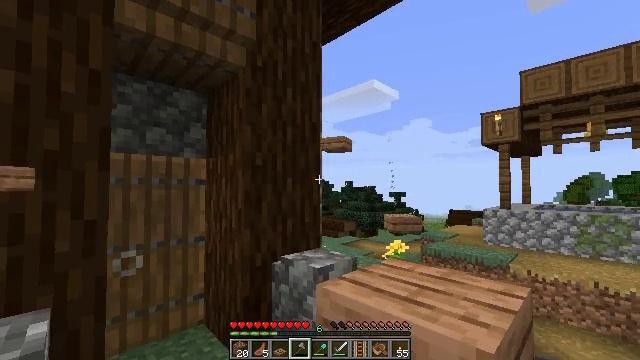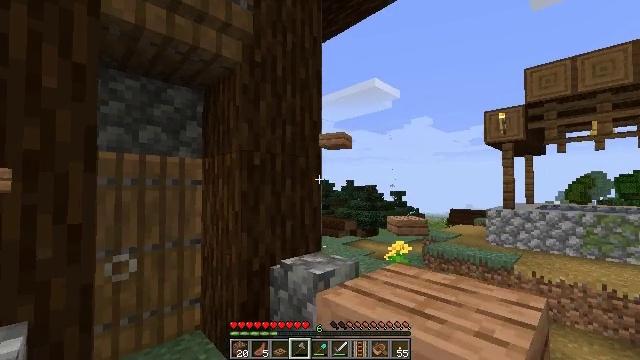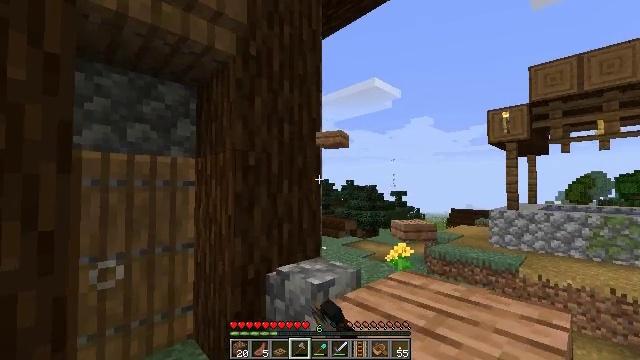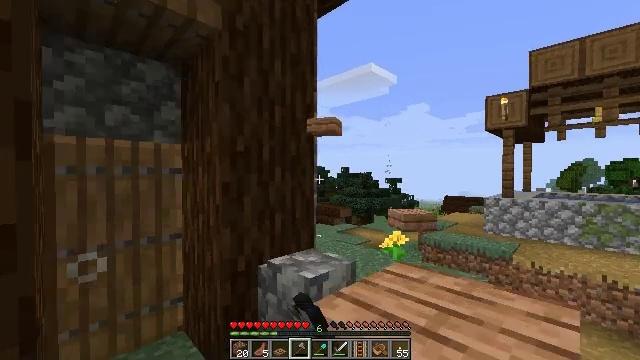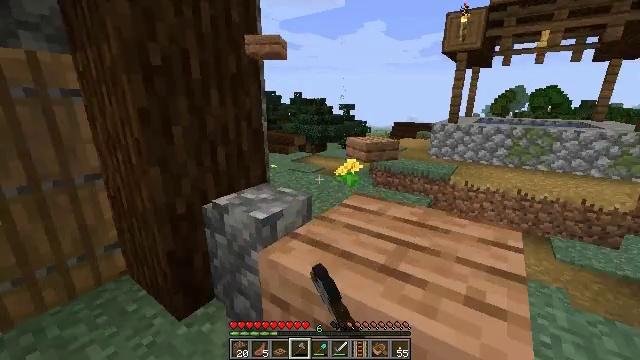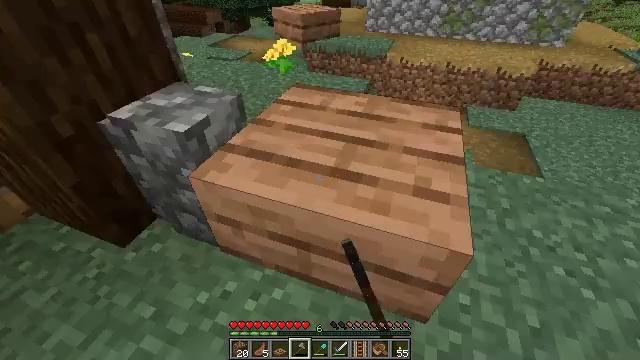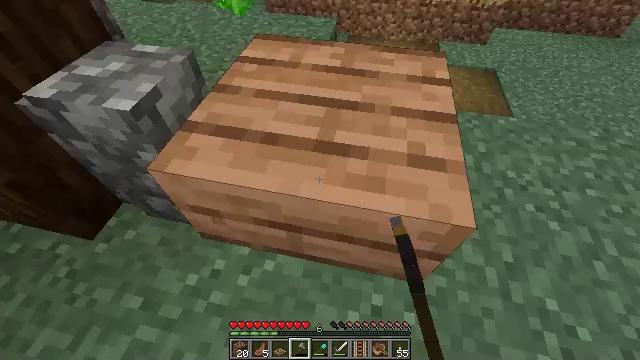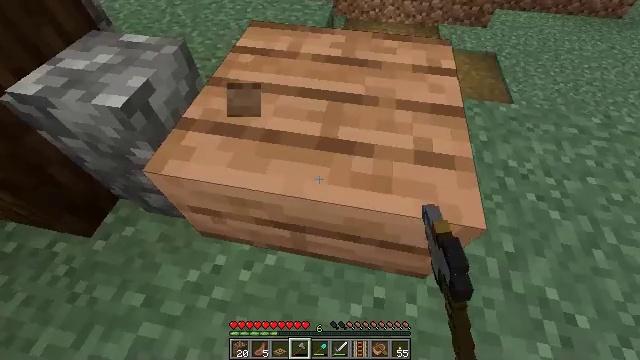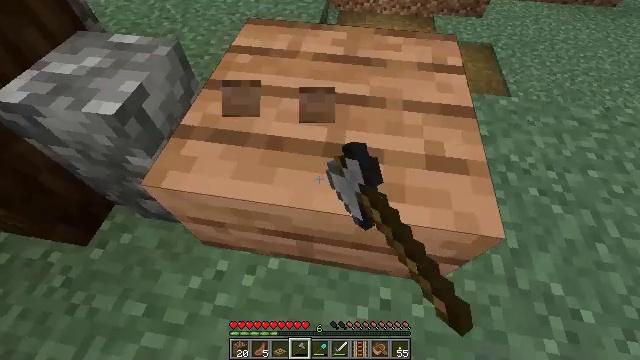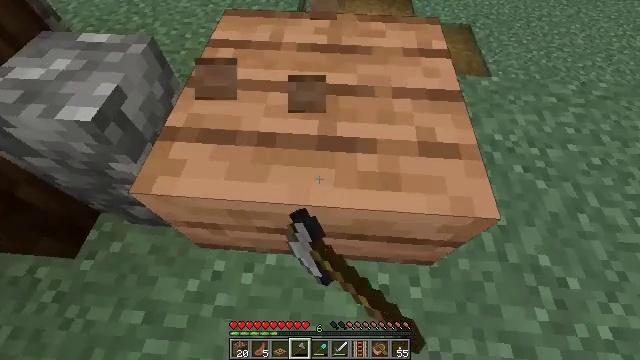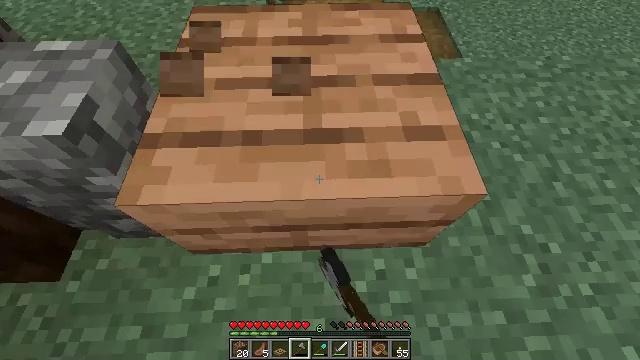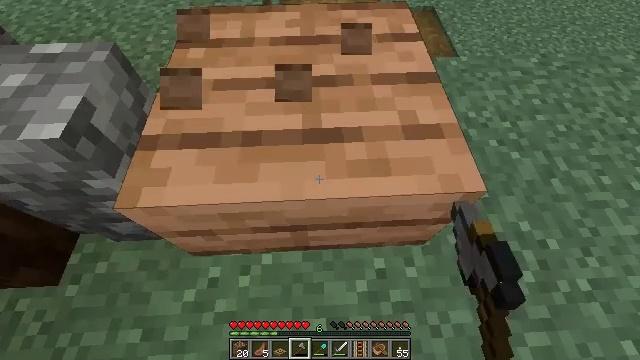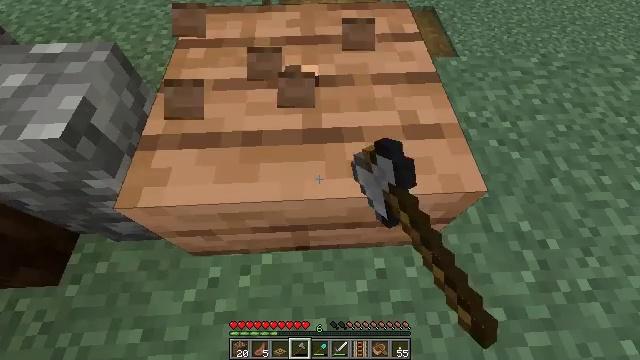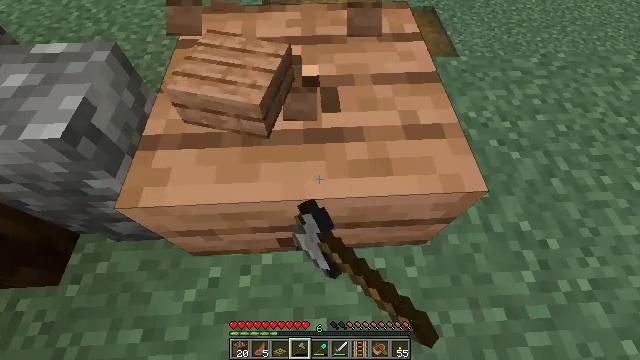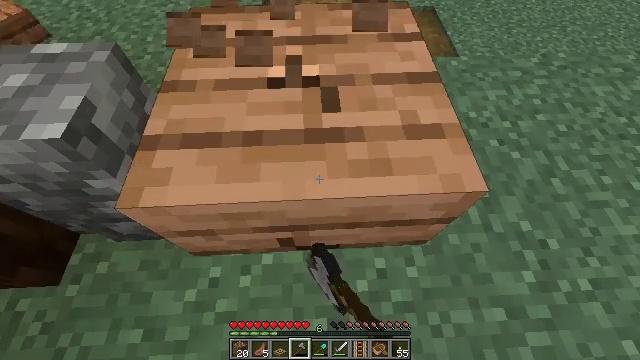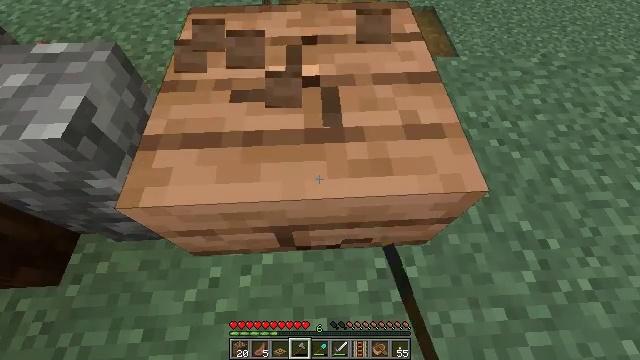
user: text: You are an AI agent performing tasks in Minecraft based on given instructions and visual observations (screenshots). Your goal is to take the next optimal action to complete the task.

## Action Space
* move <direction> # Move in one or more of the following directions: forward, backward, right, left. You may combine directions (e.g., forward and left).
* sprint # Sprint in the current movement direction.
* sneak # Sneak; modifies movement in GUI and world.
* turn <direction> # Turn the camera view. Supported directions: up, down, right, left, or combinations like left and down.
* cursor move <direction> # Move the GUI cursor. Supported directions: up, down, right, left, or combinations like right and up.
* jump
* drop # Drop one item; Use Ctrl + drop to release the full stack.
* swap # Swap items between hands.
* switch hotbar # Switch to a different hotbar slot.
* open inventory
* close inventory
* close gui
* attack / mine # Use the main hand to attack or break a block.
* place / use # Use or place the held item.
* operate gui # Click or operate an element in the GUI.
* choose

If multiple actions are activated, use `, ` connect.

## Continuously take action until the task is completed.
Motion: motion action
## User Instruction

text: Attack the jungle slab to break it.
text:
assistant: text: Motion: move forward, attack / mine
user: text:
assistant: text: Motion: move forward
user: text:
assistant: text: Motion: move forward, turn right and down
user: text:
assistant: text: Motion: move forward, turn right and down
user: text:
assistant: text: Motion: move forward, turn right and down
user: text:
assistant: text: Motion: turn right and down
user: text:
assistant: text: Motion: turn right and down, attack / mine
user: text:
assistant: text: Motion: turn right and down, attack / mine
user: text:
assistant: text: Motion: turn right and down, attack / mine
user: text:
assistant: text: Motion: turn right and down, attack / mine
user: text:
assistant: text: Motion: attack / mine
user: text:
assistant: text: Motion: attack / mine
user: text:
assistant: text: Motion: attack / mine
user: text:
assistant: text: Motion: attack / mine
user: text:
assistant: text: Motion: attack / mine
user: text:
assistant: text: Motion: attack / mine
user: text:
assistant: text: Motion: attack / mine
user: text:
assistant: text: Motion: attack / mine
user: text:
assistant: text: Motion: attack / mine
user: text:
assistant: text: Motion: attack / mine
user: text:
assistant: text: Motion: attack / mine
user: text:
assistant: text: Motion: attack / mine
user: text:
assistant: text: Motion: attack / mine
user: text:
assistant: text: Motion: attack / mine
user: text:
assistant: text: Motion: attack / mine
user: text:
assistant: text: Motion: attack / mine
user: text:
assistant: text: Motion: move forward, attack / mine
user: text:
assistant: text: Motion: move forward, attack / mine
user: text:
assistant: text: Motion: move forward and move right, turn left, attack / mine
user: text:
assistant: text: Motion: no_op